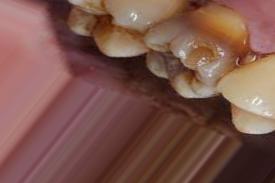
Condition: Tooth Discoloration